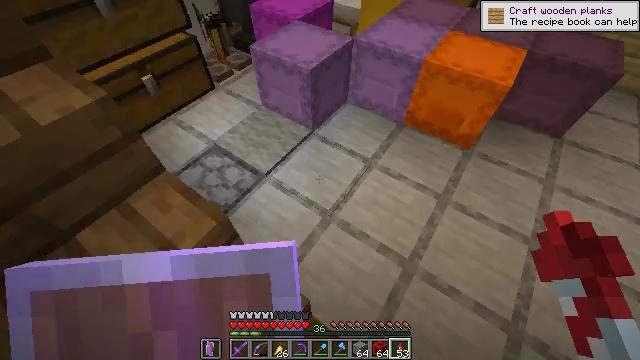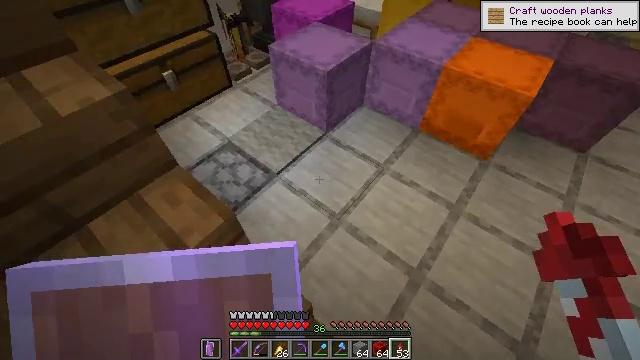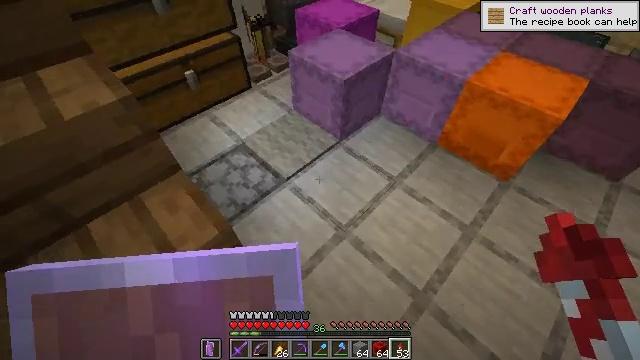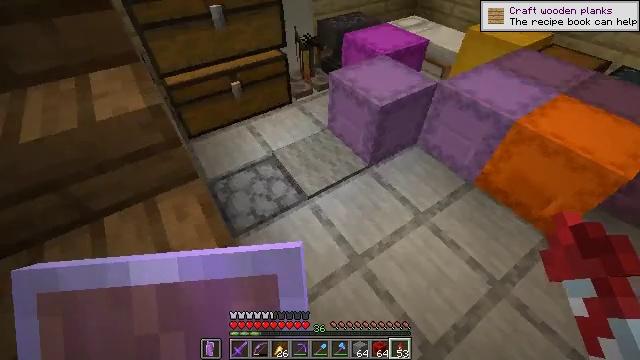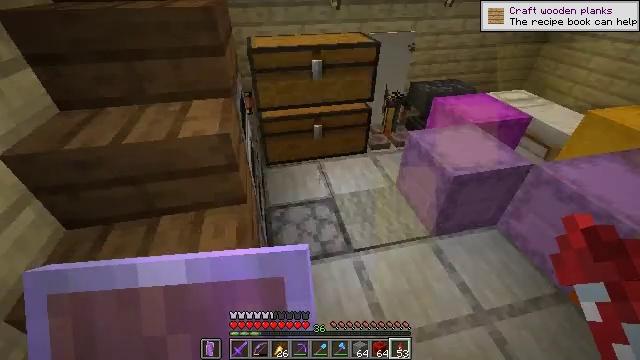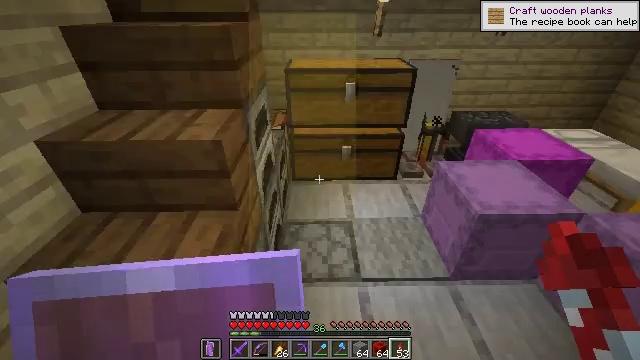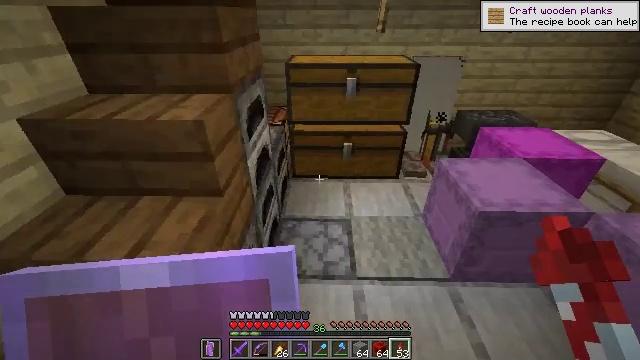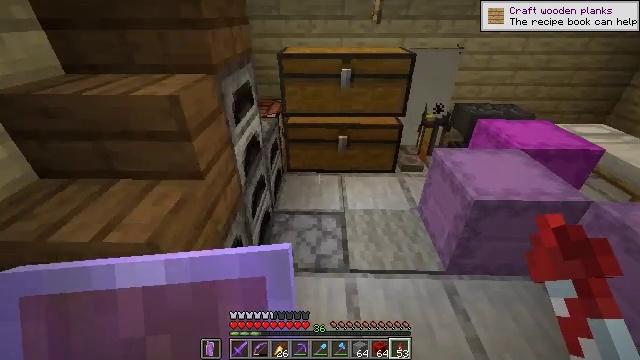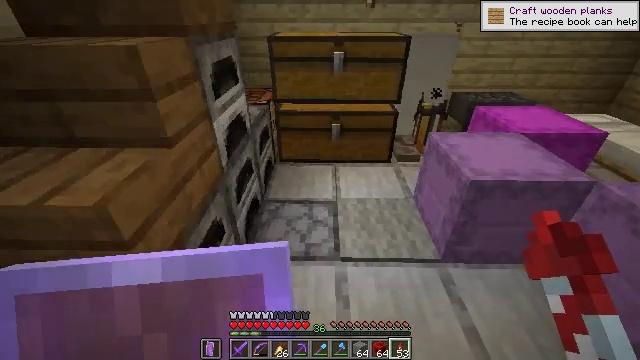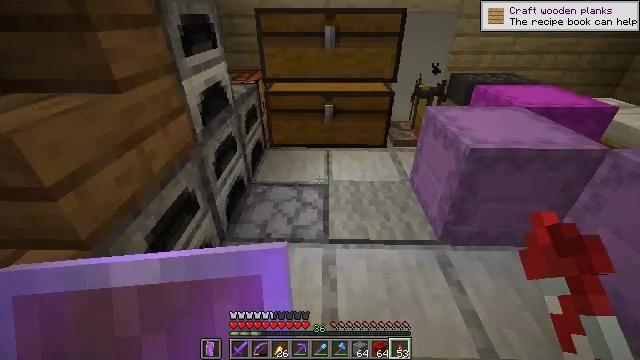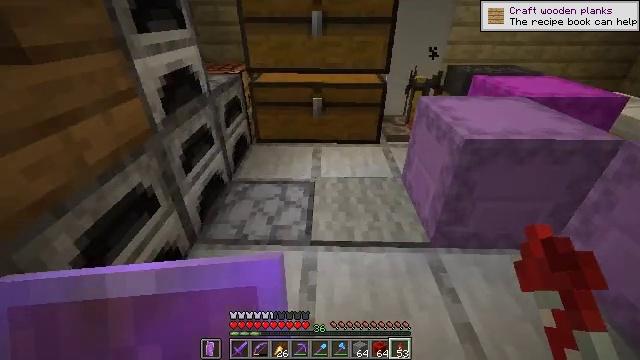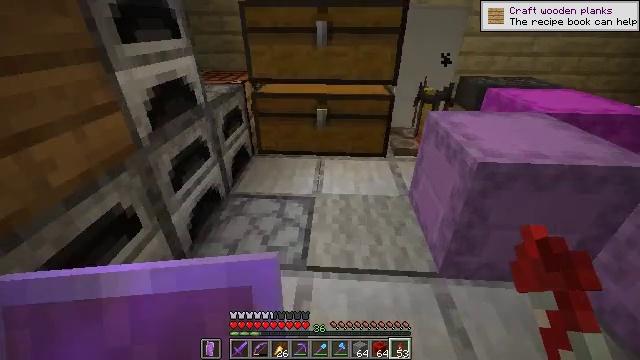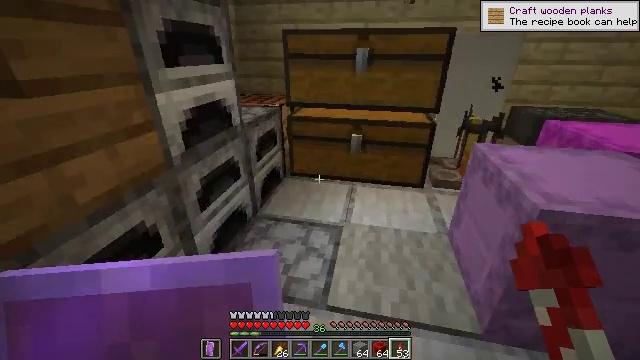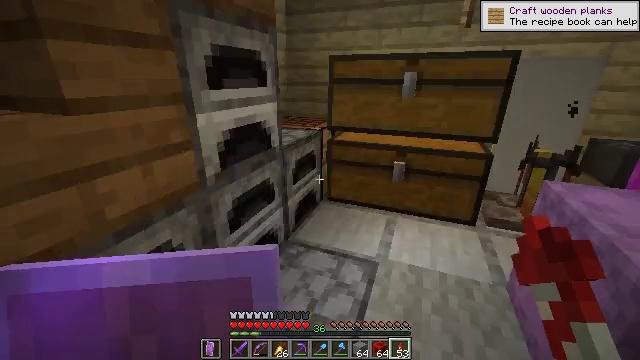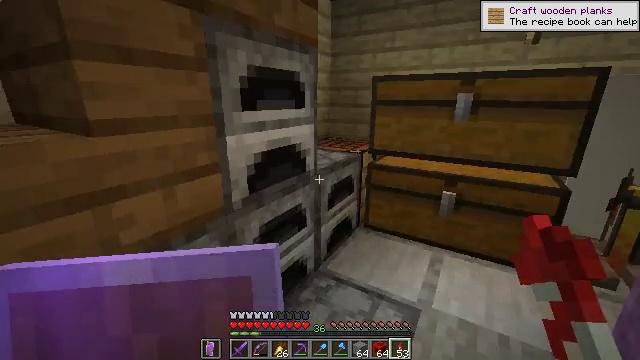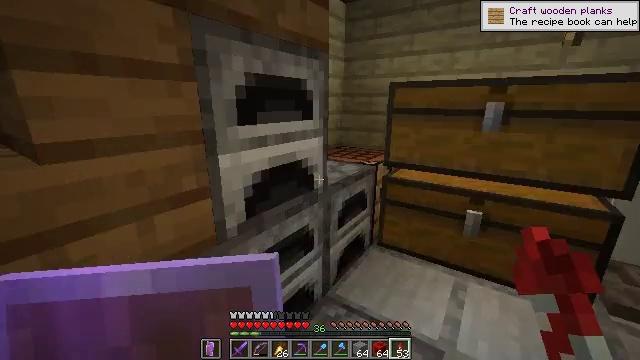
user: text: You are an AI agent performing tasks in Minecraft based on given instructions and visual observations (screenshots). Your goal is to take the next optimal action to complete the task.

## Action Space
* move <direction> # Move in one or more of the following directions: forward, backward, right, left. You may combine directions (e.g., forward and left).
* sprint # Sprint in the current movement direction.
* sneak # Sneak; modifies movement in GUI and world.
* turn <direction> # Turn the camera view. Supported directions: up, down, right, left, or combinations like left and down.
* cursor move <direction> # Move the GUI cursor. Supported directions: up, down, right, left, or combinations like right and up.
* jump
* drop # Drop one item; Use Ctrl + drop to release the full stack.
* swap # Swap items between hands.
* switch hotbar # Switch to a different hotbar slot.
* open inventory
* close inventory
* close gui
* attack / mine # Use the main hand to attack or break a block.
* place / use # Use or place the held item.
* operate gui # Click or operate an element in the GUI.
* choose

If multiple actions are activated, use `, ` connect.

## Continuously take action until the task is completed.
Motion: motion action
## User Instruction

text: Create a comparator with three redstone torches, three stones, and one nether quartz.
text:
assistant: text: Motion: move forward and move right, turn left
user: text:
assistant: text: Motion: move right, turn left
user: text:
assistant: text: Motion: move right, turn left and up
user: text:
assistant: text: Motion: move right, turn left and up
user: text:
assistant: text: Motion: move right, turn left and up
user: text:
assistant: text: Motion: move forward and move right, turn left
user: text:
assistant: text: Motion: move forward and move right
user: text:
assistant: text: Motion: move forward
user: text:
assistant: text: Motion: move forward
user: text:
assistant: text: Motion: move forward
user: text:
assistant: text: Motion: move forward, turn left and up
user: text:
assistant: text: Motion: move forward, turn left and up
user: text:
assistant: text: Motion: move forward, turn left and up
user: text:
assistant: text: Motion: move forward, turn left and up
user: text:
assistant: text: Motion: move forward, turn left and up
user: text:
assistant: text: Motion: move forward
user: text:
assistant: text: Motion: move forward
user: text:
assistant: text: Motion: move forward
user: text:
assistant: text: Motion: move forward, turn left and down
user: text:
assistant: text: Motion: move forward, turn left and down
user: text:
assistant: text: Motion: move forward
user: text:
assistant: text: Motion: move forward, turn right and down
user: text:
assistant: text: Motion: turn right and down
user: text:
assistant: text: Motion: no_op
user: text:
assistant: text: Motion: no_op
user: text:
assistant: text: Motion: no_op
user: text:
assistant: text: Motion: no_op
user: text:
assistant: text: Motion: no_op
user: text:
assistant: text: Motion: no_op
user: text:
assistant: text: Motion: turn left and up